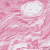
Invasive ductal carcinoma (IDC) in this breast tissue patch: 0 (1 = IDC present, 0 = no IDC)